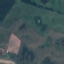
Land use / land cover: Pasture